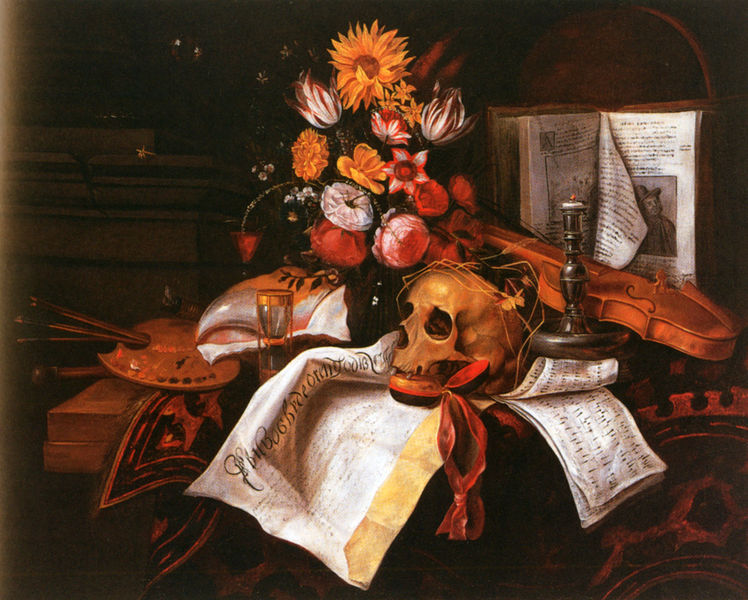
Titel: A Vanitas Still Life with a Skull crowned with an Ear of Corn, a Pocket Watch, Documents and Music Sheets
Künstler: Cornelis Norbertus Gijsbrechts
Institution: privat
Schlagwörter: blätter, blume, blumen, tisch, rosen, rot, tuch, band, schädel, stilleben, stillleben, noten, tulpen, kerze, vanitas, messing, buch, palette, geige, violine, kerzenständer, totenkopf, totenschädel, sonnenblume, sanduhr, lerze